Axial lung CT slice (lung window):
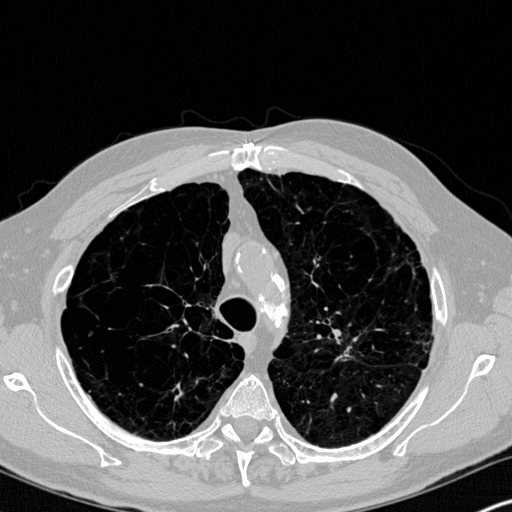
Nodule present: no